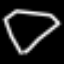
Label: diamond